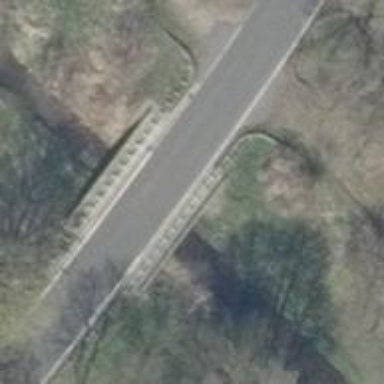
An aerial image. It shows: Secondary road with asphalt surface passing over bridge.